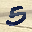
Label: 5